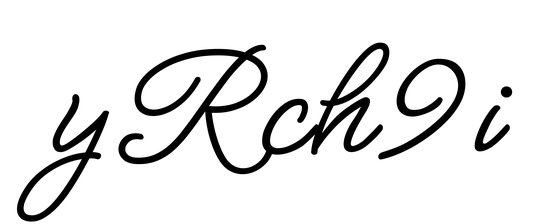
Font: MeowScript-Regular